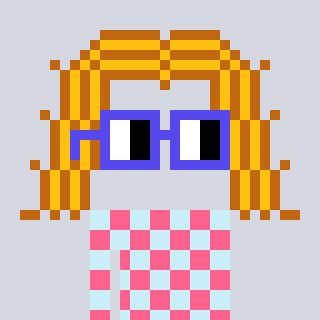
a pixel art character with square blue glasses, a hair-shaped head and a cold-colored body on a cool background